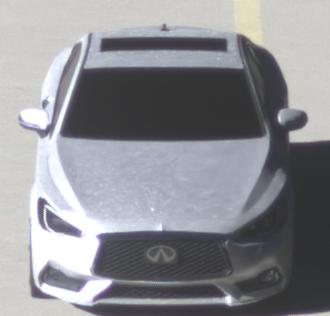
Make: Infiniti
Model: Q60 2.0t
Detailed model: Q60 (V37)
Model produced from: 2016/10
Model produced until: 2018/08
Doors: 2
Color: white
Road condition: wet road
Daytime: morning or afternoon
Contrast: high contrast